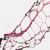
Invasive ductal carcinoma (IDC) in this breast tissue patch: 0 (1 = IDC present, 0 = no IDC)